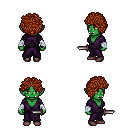
a pixel art fantasy rpg character, female body template, orc, green skin, purple robe, white pants, brunette curly afro hairstyle, white cloth bandages, maroon shoes, dagger, four views (front, back, left, right), 2x2 character sprite sheet, small pixel art, hard edges, no anti-aliasing